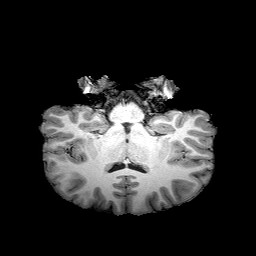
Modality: T1w
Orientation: sagittal
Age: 20
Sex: male
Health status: healthy